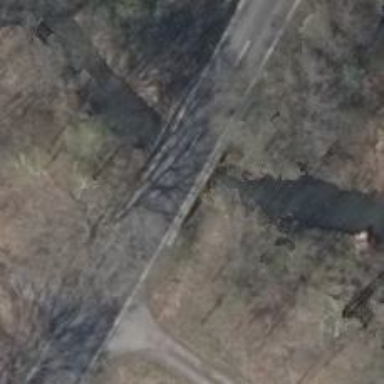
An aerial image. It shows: Secondary road crossing bridge with asphalt surface.